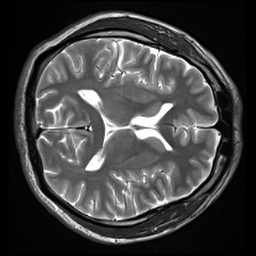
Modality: inplaneT2
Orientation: axial
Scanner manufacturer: siemens
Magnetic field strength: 3 T
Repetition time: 7.02 s
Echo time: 0.069 s